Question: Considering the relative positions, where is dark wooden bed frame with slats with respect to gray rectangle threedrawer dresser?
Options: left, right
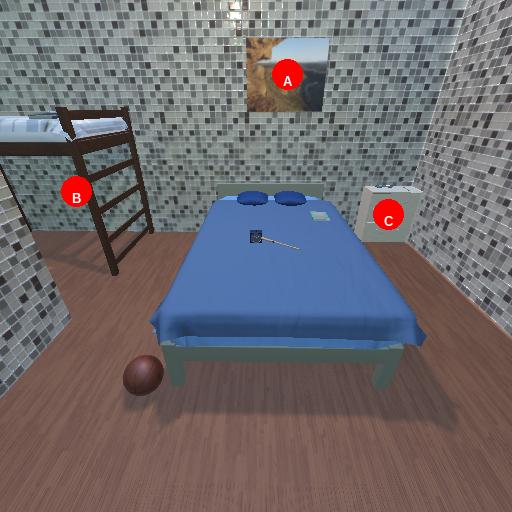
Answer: left